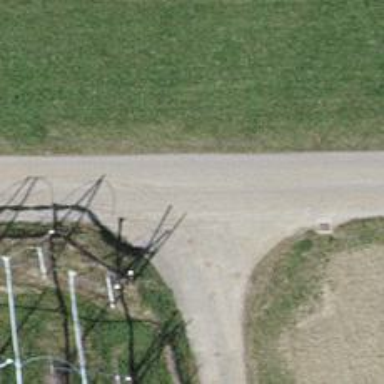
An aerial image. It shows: Unclassified paved road.